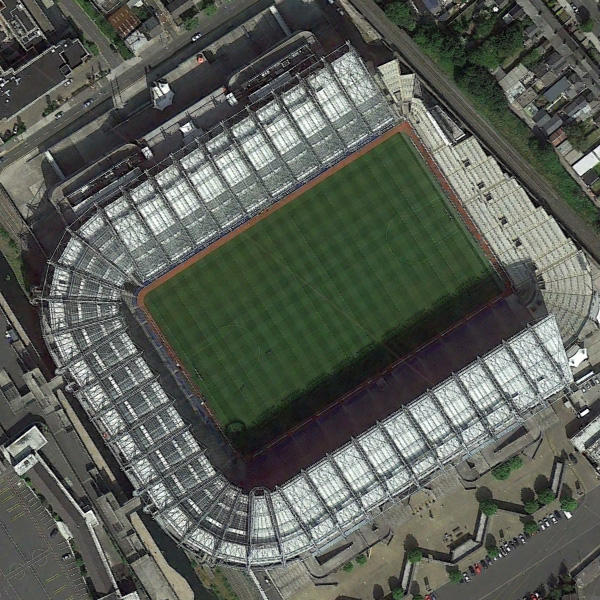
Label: Stadium